Question: I'm experimenting with the transition from Vim to Emacs, and one of Vim's features that I really miss is the context-insensitve completion popup ('CTRL-n' and 'CTRL-p'). For example, in the buffer below, if I were to type 'he' then 'CTRL-n', I would get a popup:

How can I get a similar context-insensitive completion menu in Emacs?
Note: I specifically want context-insensitive because it's often helpful to make references across different contexts (for example, reference a Python class from Restructured Text documentation) -- something context-sensitive "omnicomplete" doesn't do.
Additionally, I know that 'M-/' will trigger auto-completion, but it only cycles through matches; I want a popup list showing matches.
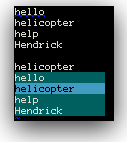
Answer: <URL> should do what you're looking for.
It's generally not triggered by a hotkey, but something like:
'''
(setq ac-auto-start nil)
(global-set-key "\M-/" 'auto-complete)
'''
should do what you want.